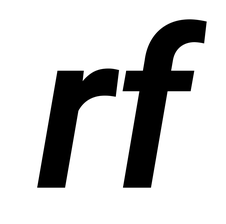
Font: Roboto-Italic_SemiBold_Italic